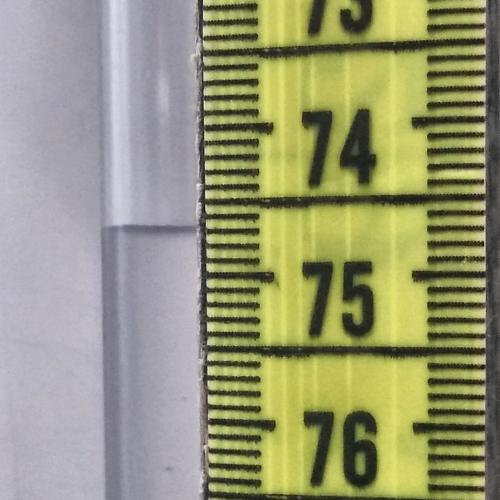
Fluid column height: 74.7 cm